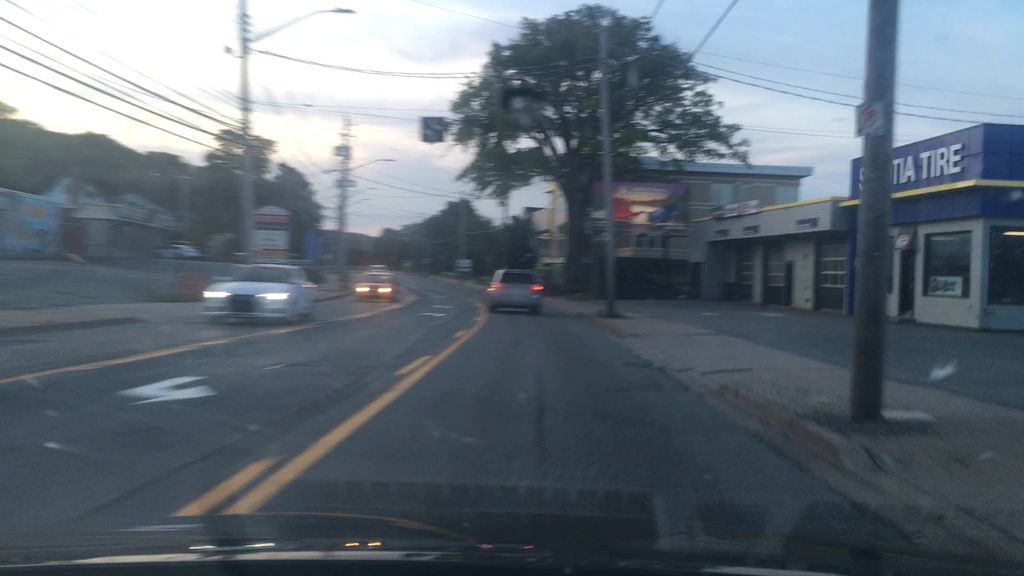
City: halifax